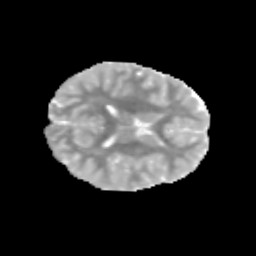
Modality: MD
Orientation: axial
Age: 9
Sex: female
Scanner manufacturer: siemens
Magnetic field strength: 3 T
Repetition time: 3.8 s
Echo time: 0.07 s